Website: bh-photo
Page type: cart
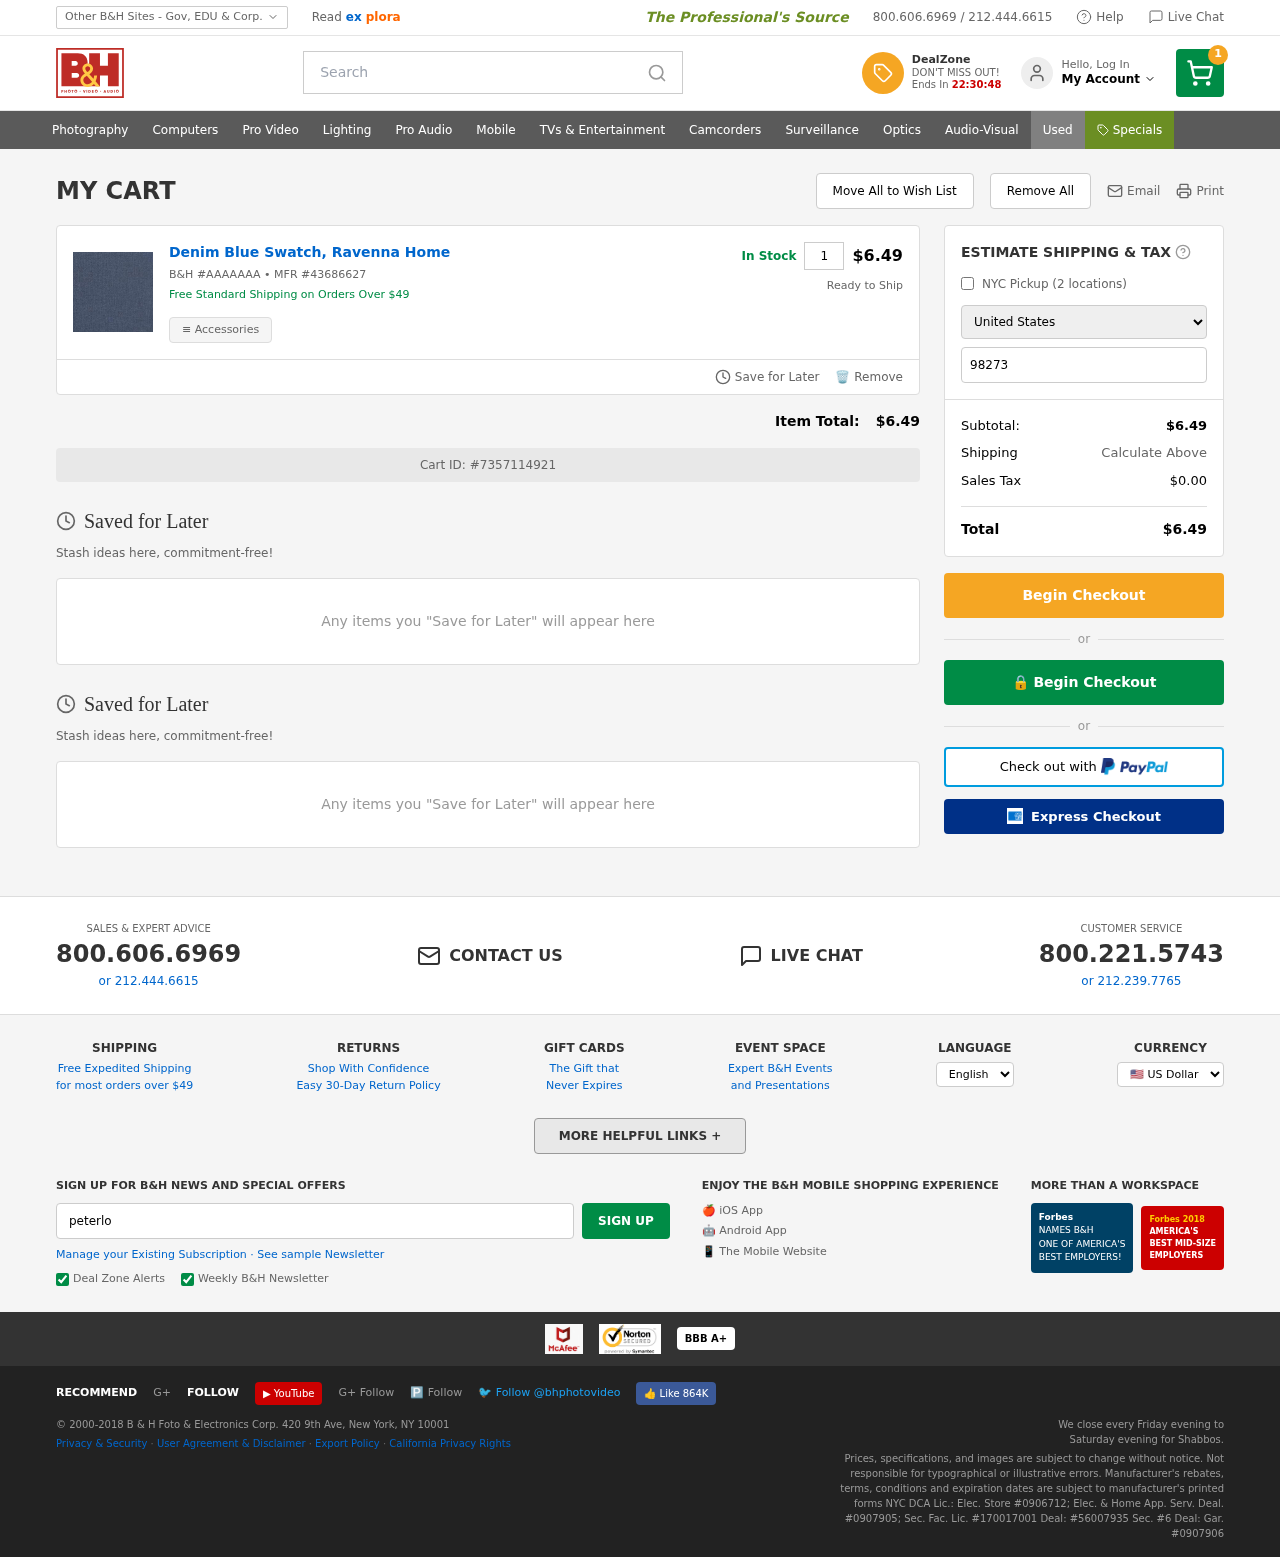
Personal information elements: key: PII_COUNTRY
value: United States
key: PII_EMAIL
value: peterlowery@gmail.com
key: PII_POSTCODE
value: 98273
Product elements: key: PRODUCT1_NAME
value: Denim Blue Swatch, Ravenna Home
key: PRODUCT1_QUANTITY
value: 1
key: PRODUCT1_SKU
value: AAAAAAA
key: PRODUCT1_MFR
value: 43686627
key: PRODUCT1_SUBTOTAL
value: $6.49
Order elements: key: ORDER_NUM_ITEMS
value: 1
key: ORDER_SUBTOTAL
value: $6.49
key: ORDER_ID
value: #7357114921
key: ORDER_TAX
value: $0.00
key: ORDER_TOTAL
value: $6.49
Search elements: key: HEADER_SEARCH
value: Search